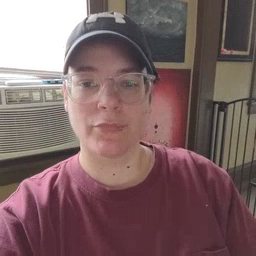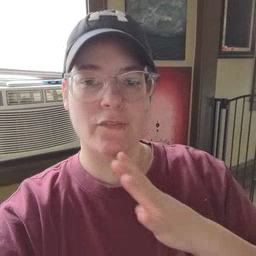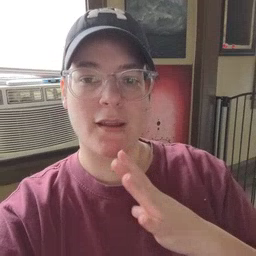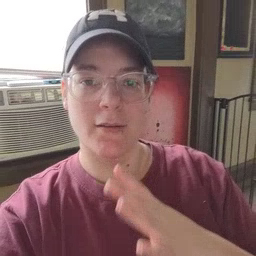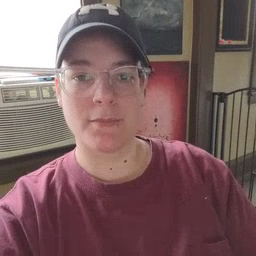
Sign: fine